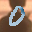
Label: 0